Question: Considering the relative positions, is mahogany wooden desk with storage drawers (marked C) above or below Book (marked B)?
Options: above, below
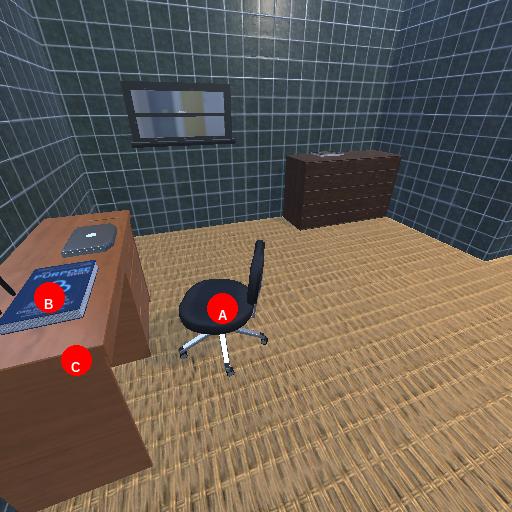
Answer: above